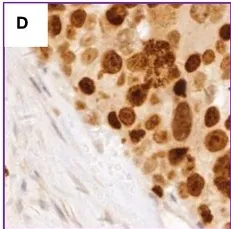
Images of Ki-67 staining indicating active cell division.
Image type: pathology (immunostaining)